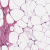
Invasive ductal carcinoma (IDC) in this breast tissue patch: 0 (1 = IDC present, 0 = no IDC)